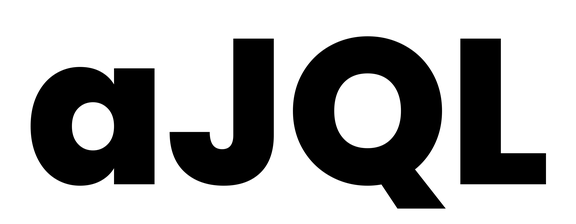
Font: Poppins-ExtraBold